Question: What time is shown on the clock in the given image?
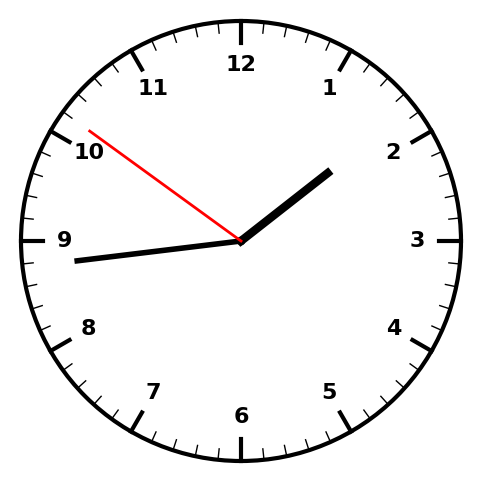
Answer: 01:43:51